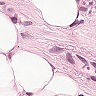
Metastatic tissue present: yes